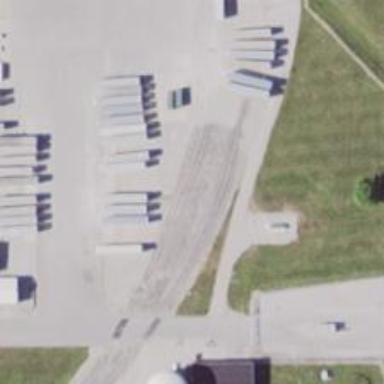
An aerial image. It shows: Railway siding with rails.